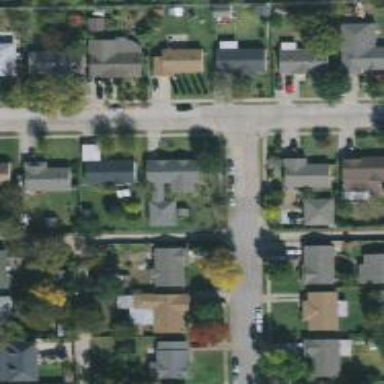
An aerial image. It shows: Alley classified as service road.